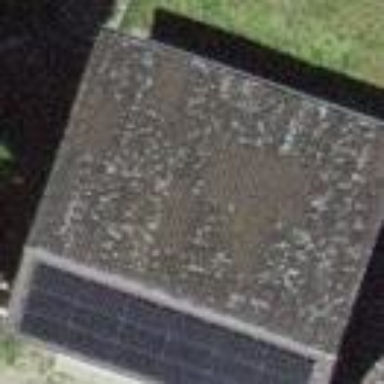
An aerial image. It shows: Shed.